Question: I have 20 Dictionary in plist file. I need to edit a specific Dictionary with their name but really didn't have any idea about how to do that.
I need to get values and make changes to SearchCountry Dictionary.
How to edit Specific dictionary values?

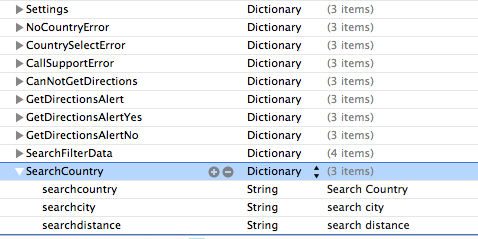
Answer: Get a sub-dictionary like this:
'''
NSMutableDictionary *plist = [[NSMutableDictionary alloc] initWithContentsOfFile:plistFilename];
NSMutableDictionary *searchCountry = [plist objectForKey:@"SearchCountry"];
'''
Change one of it's values like this:
'''
[searchCountry setValue:@"Cleveland" forKey:@"searchcity"];
'''
Save it like this:
'''
BOOL success = [plist writeToFile:plistFilename atomically:YES];
'''